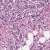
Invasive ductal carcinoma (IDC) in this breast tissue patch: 1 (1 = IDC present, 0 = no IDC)